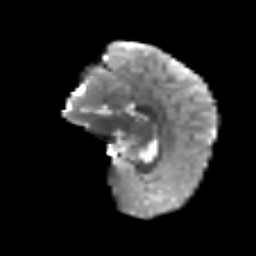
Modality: T2w
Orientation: sagittal
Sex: male
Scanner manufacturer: siemens
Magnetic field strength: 3 T
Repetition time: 5 s
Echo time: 0.071 s